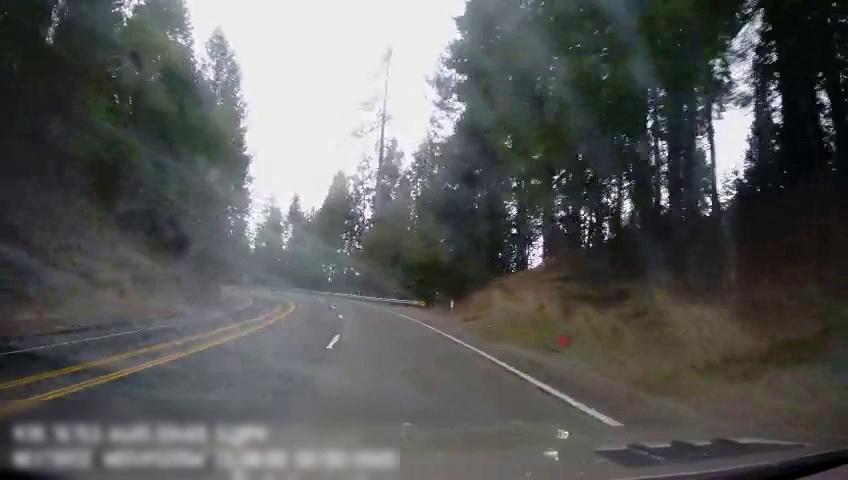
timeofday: Day
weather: Cloudy
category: Drivable Space
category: Lanes | Current Lane
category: Lanes | Current Lane
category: Lanes | Opposite Lane
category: Lanes | Alternate Lane
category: Lanes | Opposite Lane